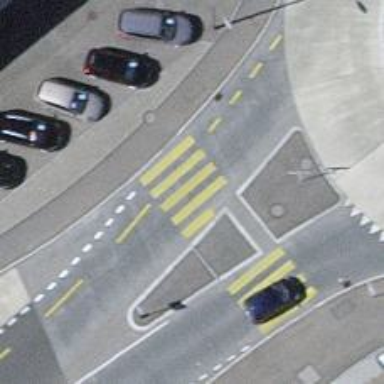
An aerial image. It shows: Uncontrolled zebra crossing with zebra markings.